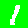
Digit: 1